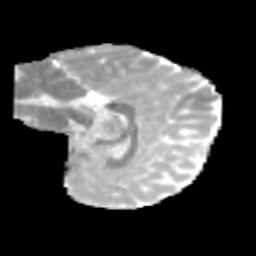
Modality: MD
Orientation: sagittal
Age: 9
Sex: female
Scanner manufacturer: siemens
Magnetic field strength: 3 T
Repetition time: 3.8 s
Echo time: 0.07 s